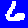
Digit: 6